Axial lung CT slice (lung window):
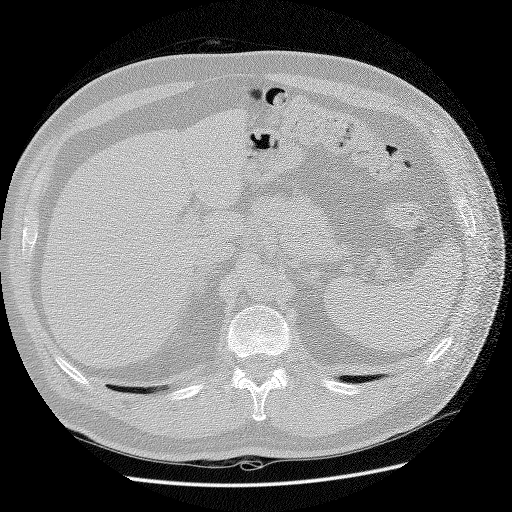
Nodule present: no